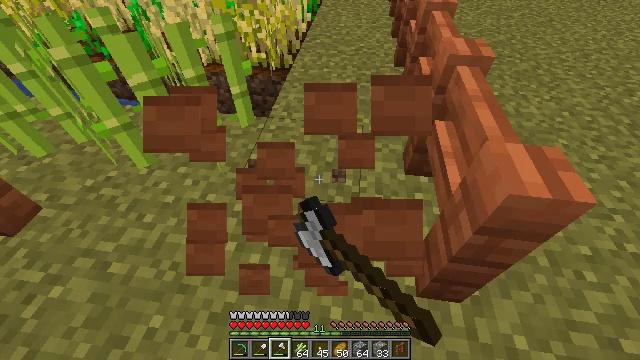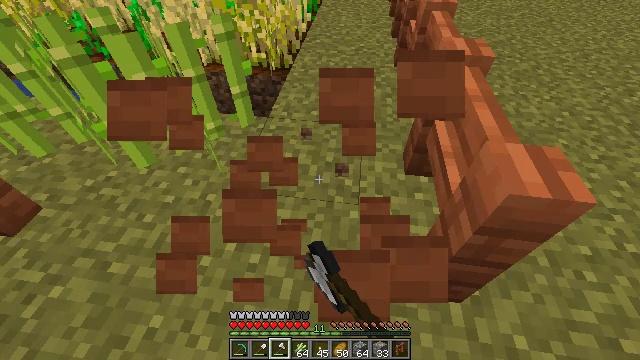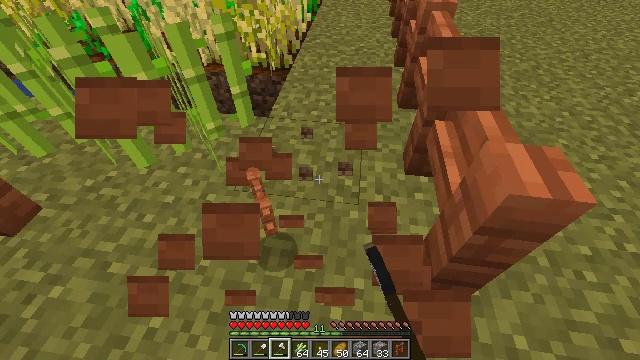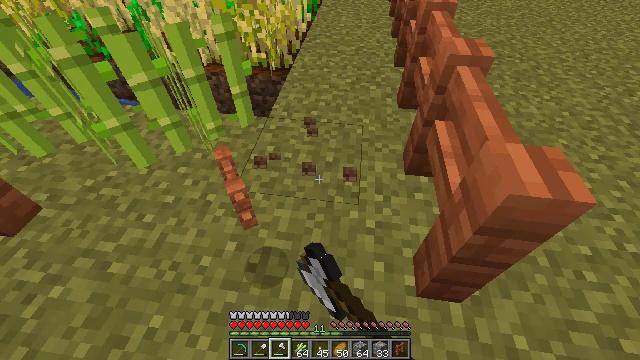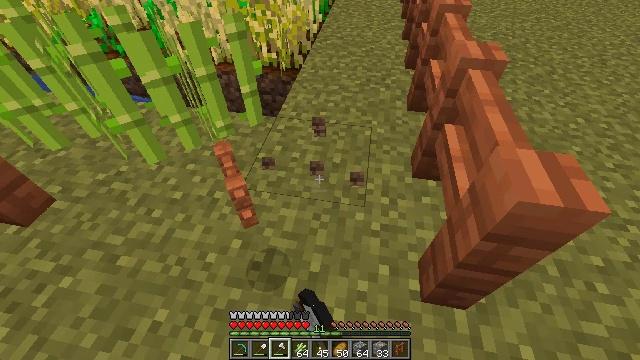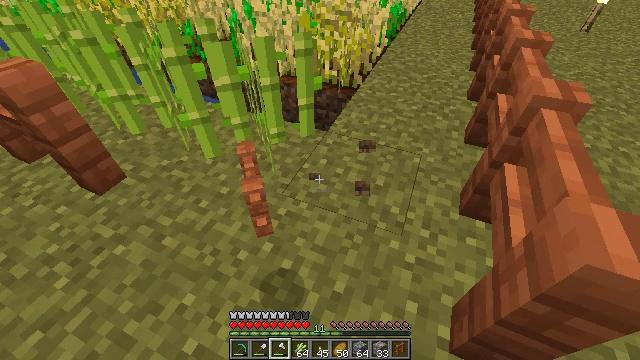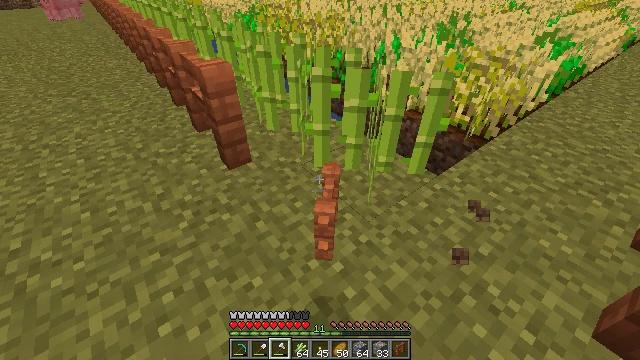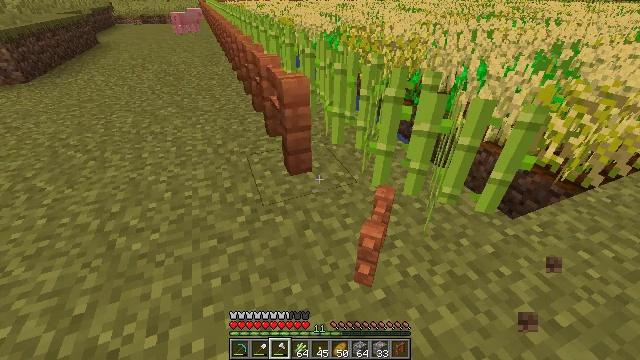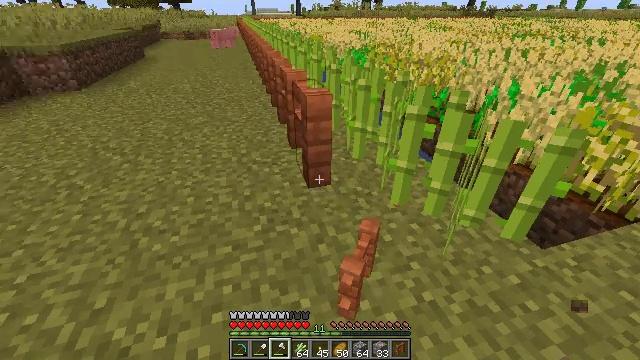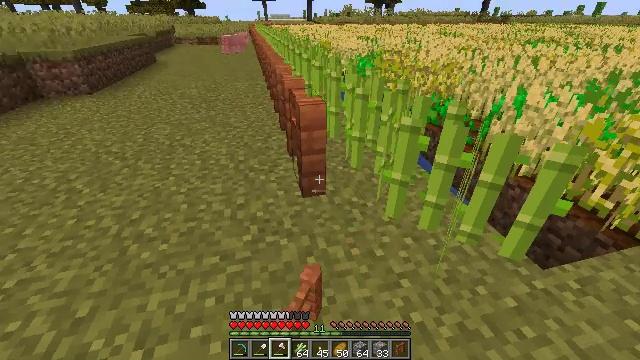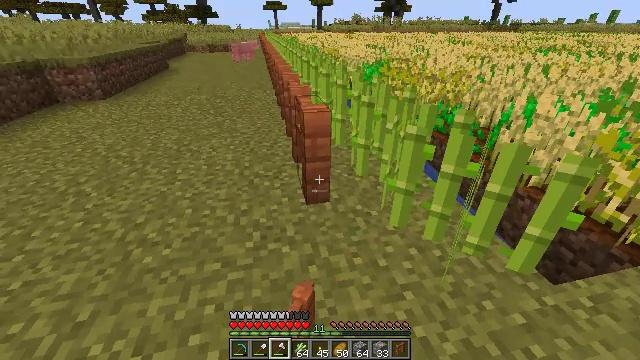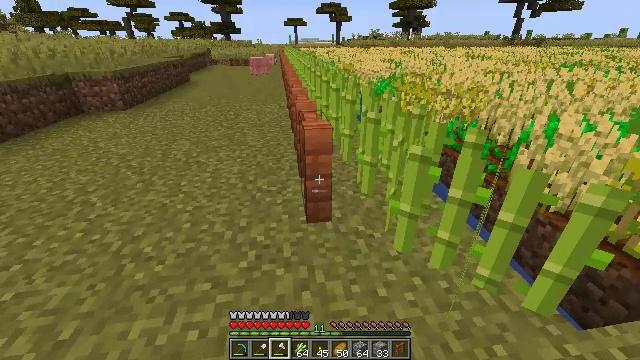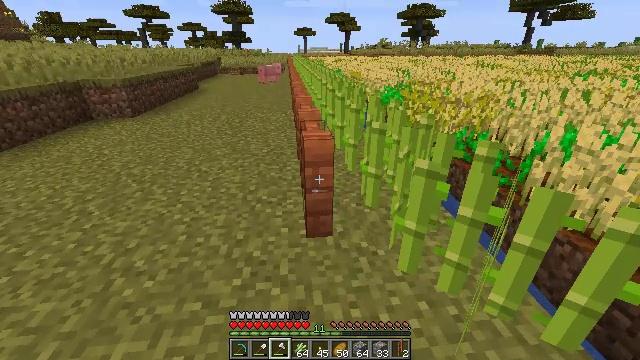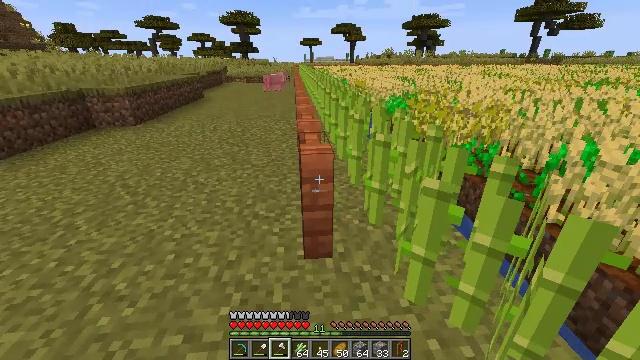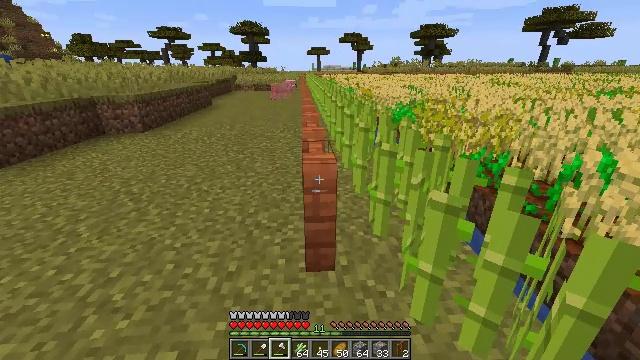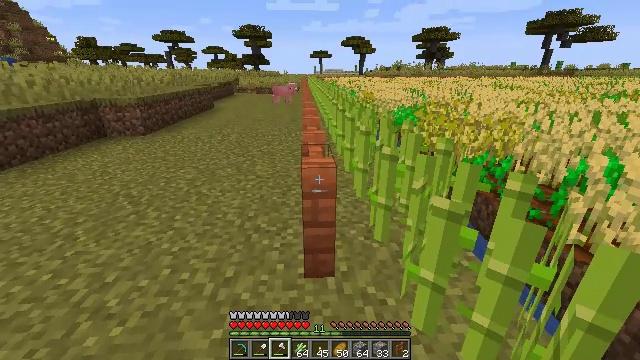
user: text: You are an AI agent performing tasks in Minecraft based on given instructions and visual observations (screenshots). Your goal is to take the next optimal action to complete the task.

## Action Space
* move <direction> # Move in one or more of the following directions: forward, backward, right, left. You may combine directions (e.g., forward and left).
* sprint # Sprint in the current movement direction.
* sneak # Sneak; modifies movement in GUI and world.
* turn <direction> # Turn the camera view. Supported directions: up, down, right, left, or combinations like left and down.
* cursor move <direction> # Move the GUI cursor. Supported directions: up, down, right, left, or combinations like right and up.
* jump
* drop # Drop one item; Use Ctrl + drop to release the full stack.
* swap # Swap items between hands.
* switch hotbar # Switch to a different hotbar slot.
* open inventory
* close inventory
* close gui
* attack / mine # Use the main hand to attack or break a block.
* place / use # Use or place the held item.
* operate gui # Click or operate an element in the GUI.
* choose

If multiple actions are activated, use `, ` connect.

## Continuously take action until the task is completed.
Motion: motion action
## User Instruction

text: Reclaim the acacia fence from a structure.
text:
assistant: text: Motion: attack / mine
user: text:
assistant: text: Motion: attack / mine
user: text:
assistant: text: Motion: attack / mine
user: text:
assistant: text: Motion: turn left
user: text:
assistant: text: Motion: turn left and up
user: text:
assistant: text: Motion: turn left and up
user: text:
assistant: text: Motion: turn left and up
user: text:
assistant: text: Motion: move right, turn left and up
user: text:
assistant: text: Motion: move forward and move right, turn left and up
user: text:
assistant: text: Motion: move forward and move right, turn left and up
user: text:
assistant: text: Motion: move forward, turn left and up
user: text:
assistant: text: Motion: move forward, turn left and up
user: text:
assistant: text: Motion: turn left and up
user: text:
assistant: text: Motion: turn left and up
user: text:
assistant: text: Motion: no_op
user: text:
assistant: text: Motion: attack / mine
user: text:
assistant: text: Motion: attack / mine
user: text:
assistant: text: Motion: attack / mine
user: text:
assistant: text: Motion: attack / mine
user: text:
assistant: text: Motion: attack / mine
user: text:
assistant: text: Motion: attack / mine
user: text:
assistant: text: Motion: attack / mine
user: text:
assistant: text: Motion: move forward, attack / mine
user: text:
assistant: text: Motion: move forward, attack / mine
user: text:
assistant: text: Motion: move forward, attack / mine
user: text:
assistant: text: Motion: move forward, attack / mine
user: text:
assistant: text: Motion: attack / mine
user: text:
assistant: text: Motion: attack / mine
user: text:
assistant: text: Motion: attack / mine
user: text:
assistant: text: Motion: attack / mine